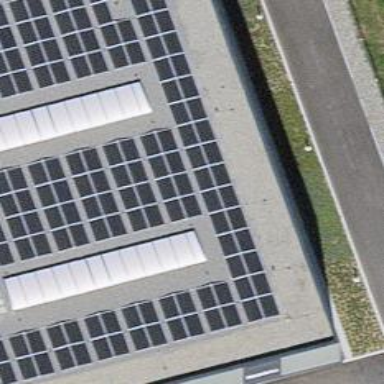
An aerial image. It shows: Solar power generator.